二年级 · 算术
芳全家到公园去玩，一共要花多少钱？

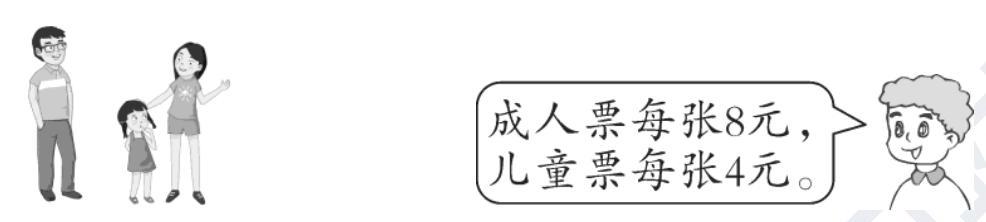
答案: 6 \times 9=54 （$ 元）

答: 不够。

$2 \times 8+4=20$ (元), 答: 一共要花 20 元钱。